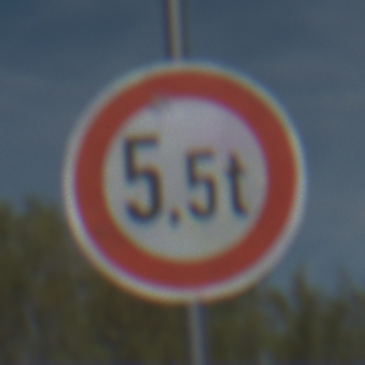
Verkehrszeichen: TatsaechlicheMasse
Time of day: Midday
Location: Outdoor (Special)
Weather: PartlyCloudy
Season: NotSpecified
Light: Natural